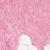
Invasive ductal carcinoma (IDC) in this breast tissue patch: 0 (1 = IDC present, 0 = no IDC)